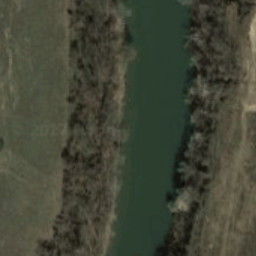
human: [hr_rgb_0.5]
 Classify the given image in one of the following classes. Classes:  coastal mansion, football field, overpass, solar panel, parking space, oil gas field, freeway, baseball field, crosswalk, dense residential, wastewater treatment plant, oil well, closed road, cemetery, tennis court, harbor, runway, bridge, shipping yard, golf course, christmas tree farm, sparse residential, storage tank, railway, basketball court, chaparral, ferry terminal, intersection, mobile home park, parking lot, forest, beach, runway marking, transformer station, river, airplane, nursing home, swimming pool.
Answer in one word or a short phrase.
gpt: river